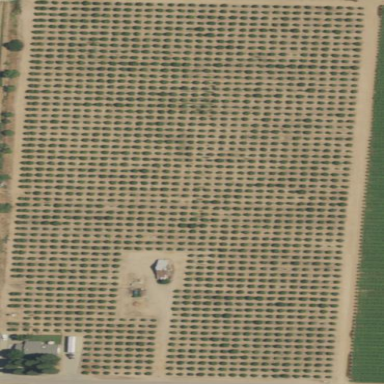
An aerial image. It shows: Orange orchard with rows of orange trees.